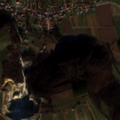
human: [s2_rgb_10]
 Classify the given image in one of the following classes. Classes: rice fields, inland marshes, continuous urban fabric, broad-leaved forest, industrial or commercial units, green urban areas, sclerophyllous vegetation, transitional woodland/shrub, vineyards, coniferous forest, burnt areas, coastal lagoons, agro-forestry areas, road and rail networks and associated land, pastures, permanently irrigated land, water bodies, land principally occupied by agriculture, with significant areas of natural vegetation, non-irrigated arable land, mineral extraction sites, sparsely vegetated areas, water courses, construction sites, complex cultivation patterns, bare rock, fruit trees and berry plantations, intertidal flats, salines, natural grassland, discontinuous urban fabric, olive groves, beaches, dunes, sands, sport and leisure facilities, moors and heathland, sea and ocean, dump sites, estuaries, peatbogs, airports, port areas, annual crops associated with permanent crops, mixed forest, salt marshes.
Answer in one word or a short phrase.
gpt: discontinuous urban fabric, non-irrigated arable land, land principally occupied by agriculture, with significant areas of natural vegetation, broad-leaved forest